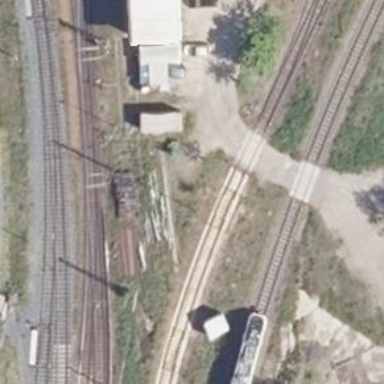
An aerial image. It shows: Level crossing along the railway.